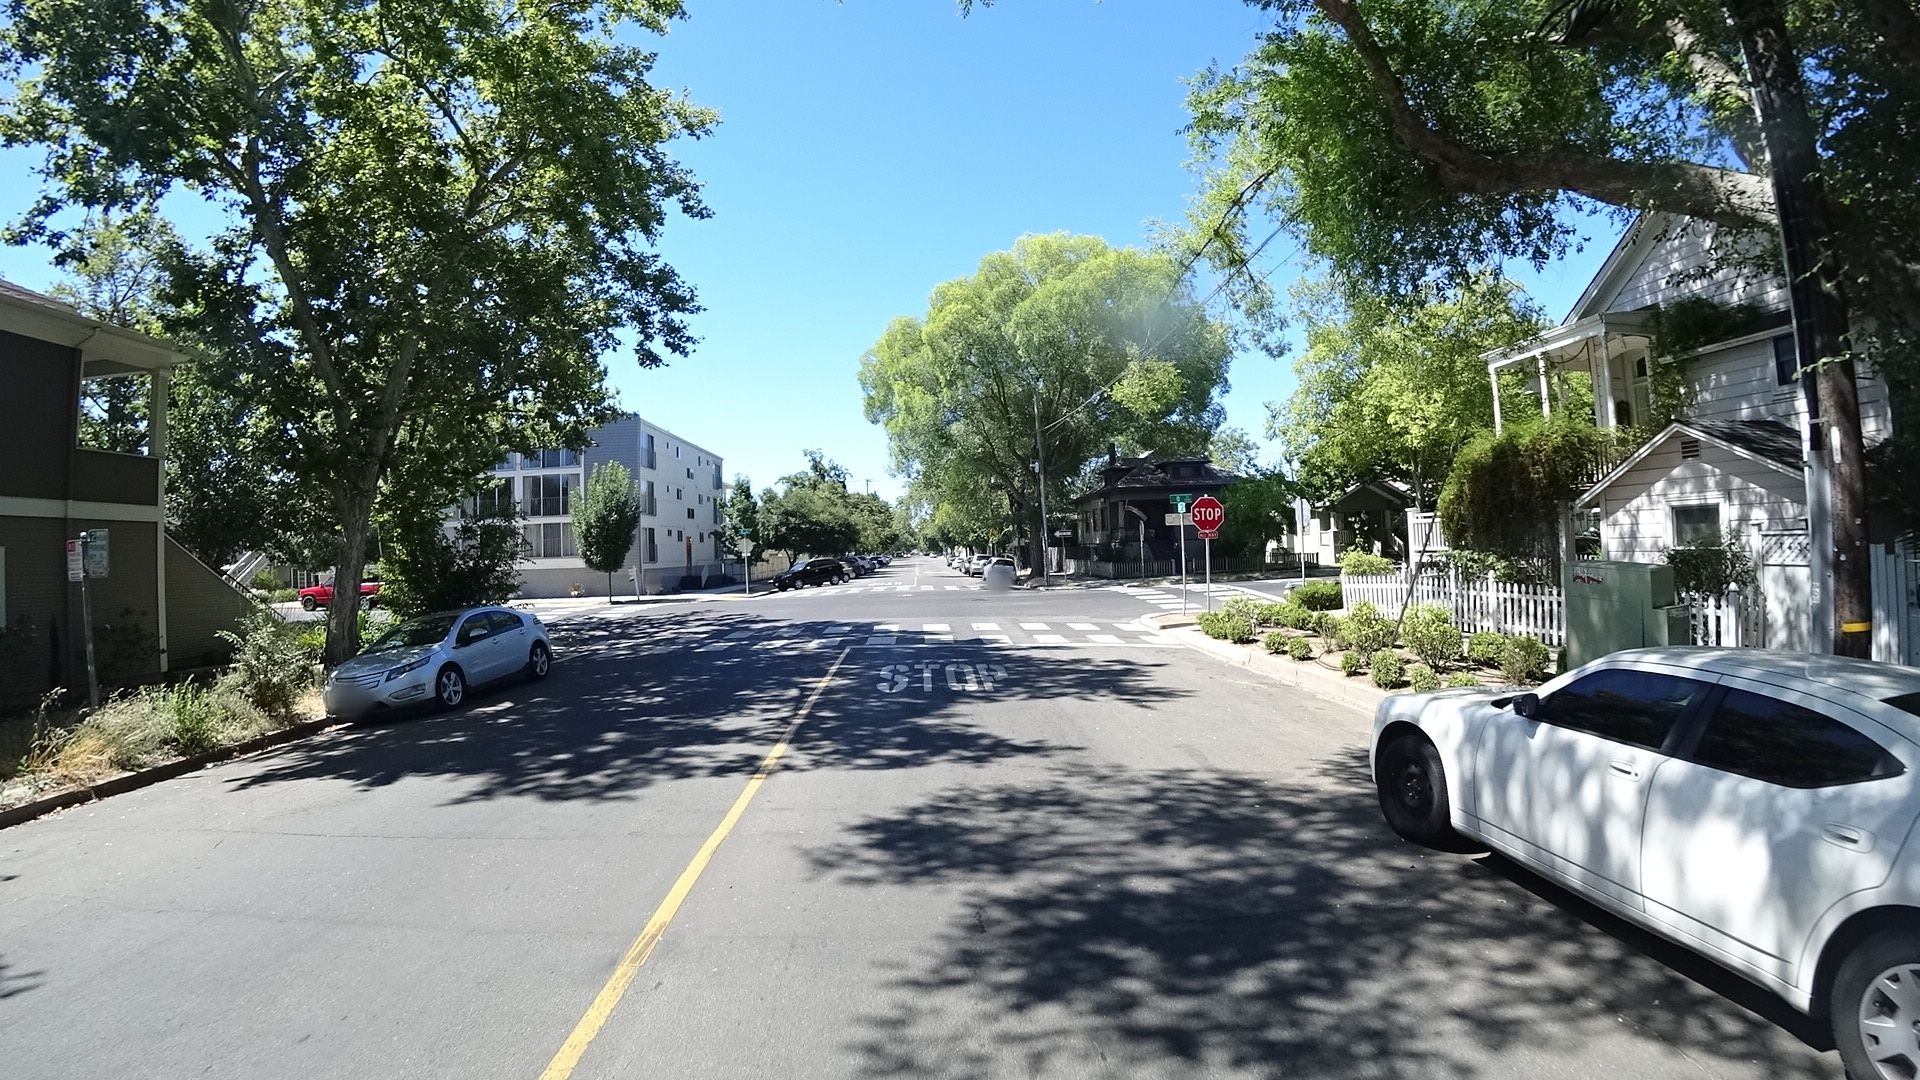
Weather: clear
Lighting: day
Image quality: good
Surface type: cycling surface
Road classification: residential
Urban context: urban centre
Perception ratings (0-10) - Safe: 9.36, Lively: 8, Beautiful: 8.34, Boring: 2.36, Depressing: 2.23, Wealthy: 8.39